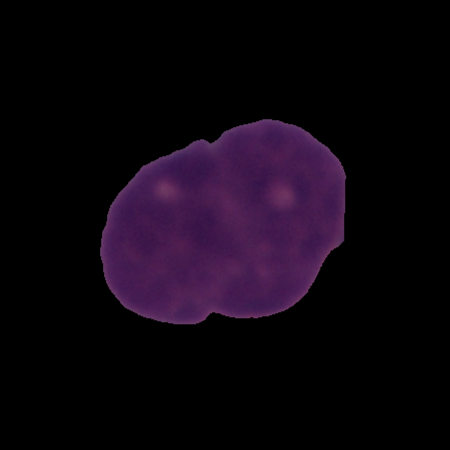
Label: cancer